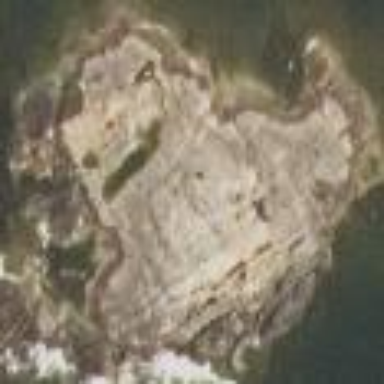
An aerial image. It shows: Island with coastline of bare rock.